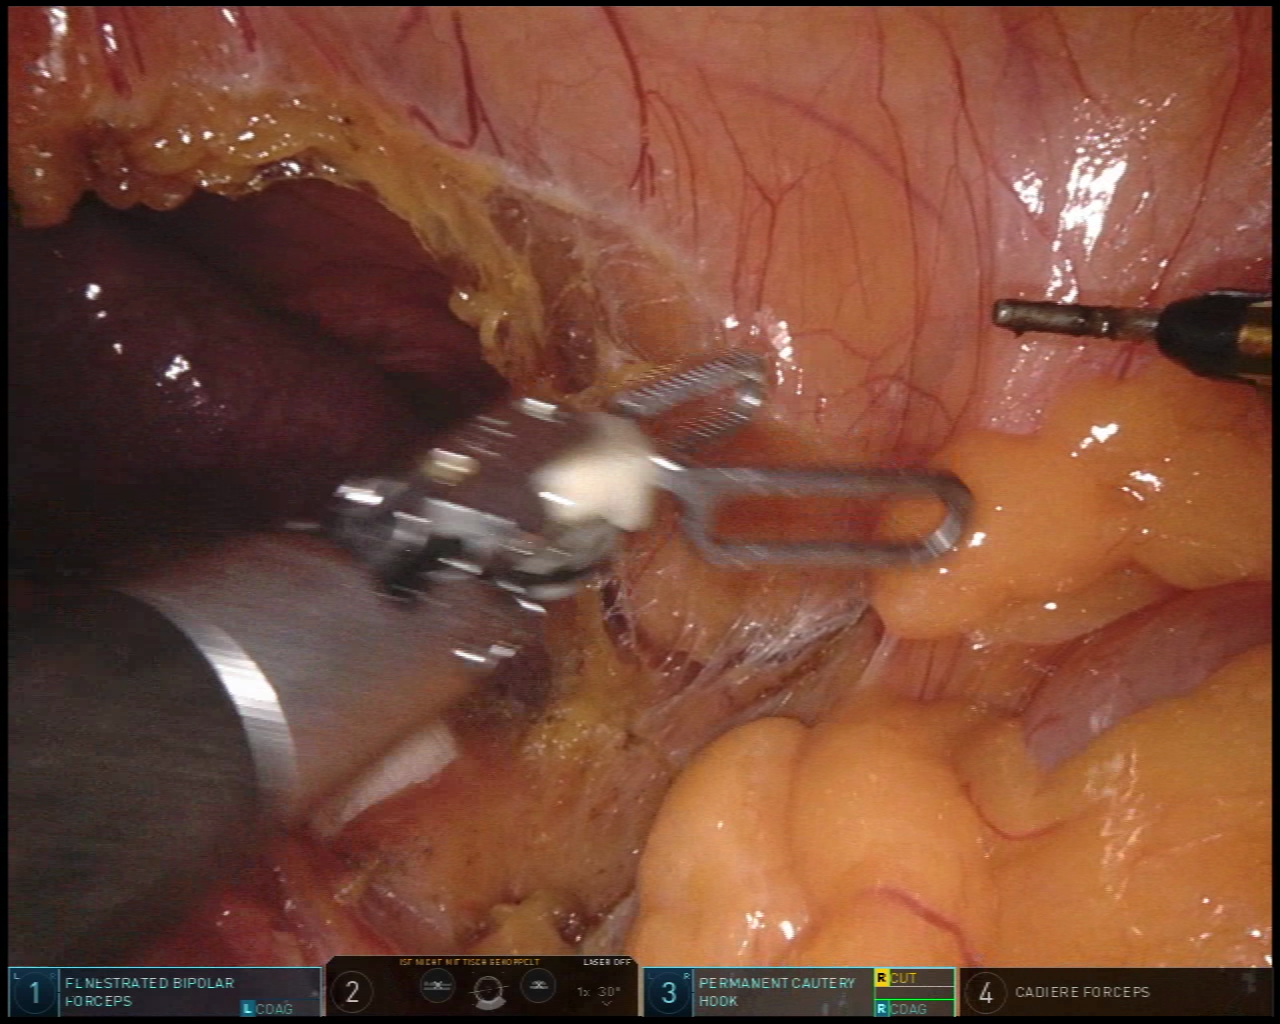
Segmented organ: spleen
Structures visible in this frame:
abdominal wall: yes
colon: yes
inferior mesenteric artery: no
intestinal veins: no
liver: no
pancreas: no
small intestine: no
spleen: yes
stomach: no
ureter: no
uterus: no
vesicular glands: no